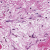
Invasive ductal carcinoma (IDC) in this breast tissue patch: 0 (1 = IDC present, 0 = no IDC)